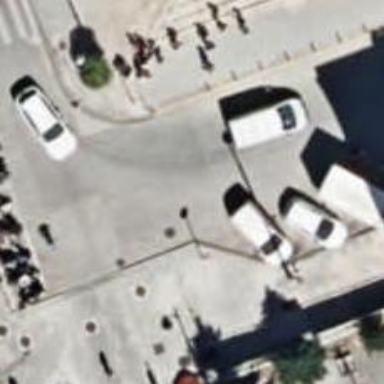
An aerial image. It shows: Pedestrian road made of paving stones.